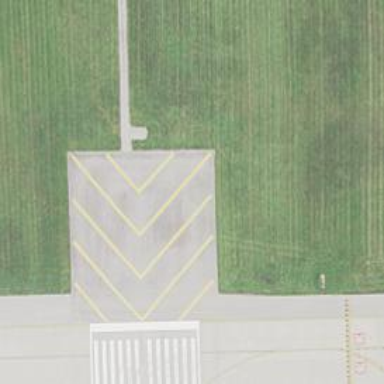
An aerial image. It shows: Displaced threshold on airport runway.